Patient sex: M
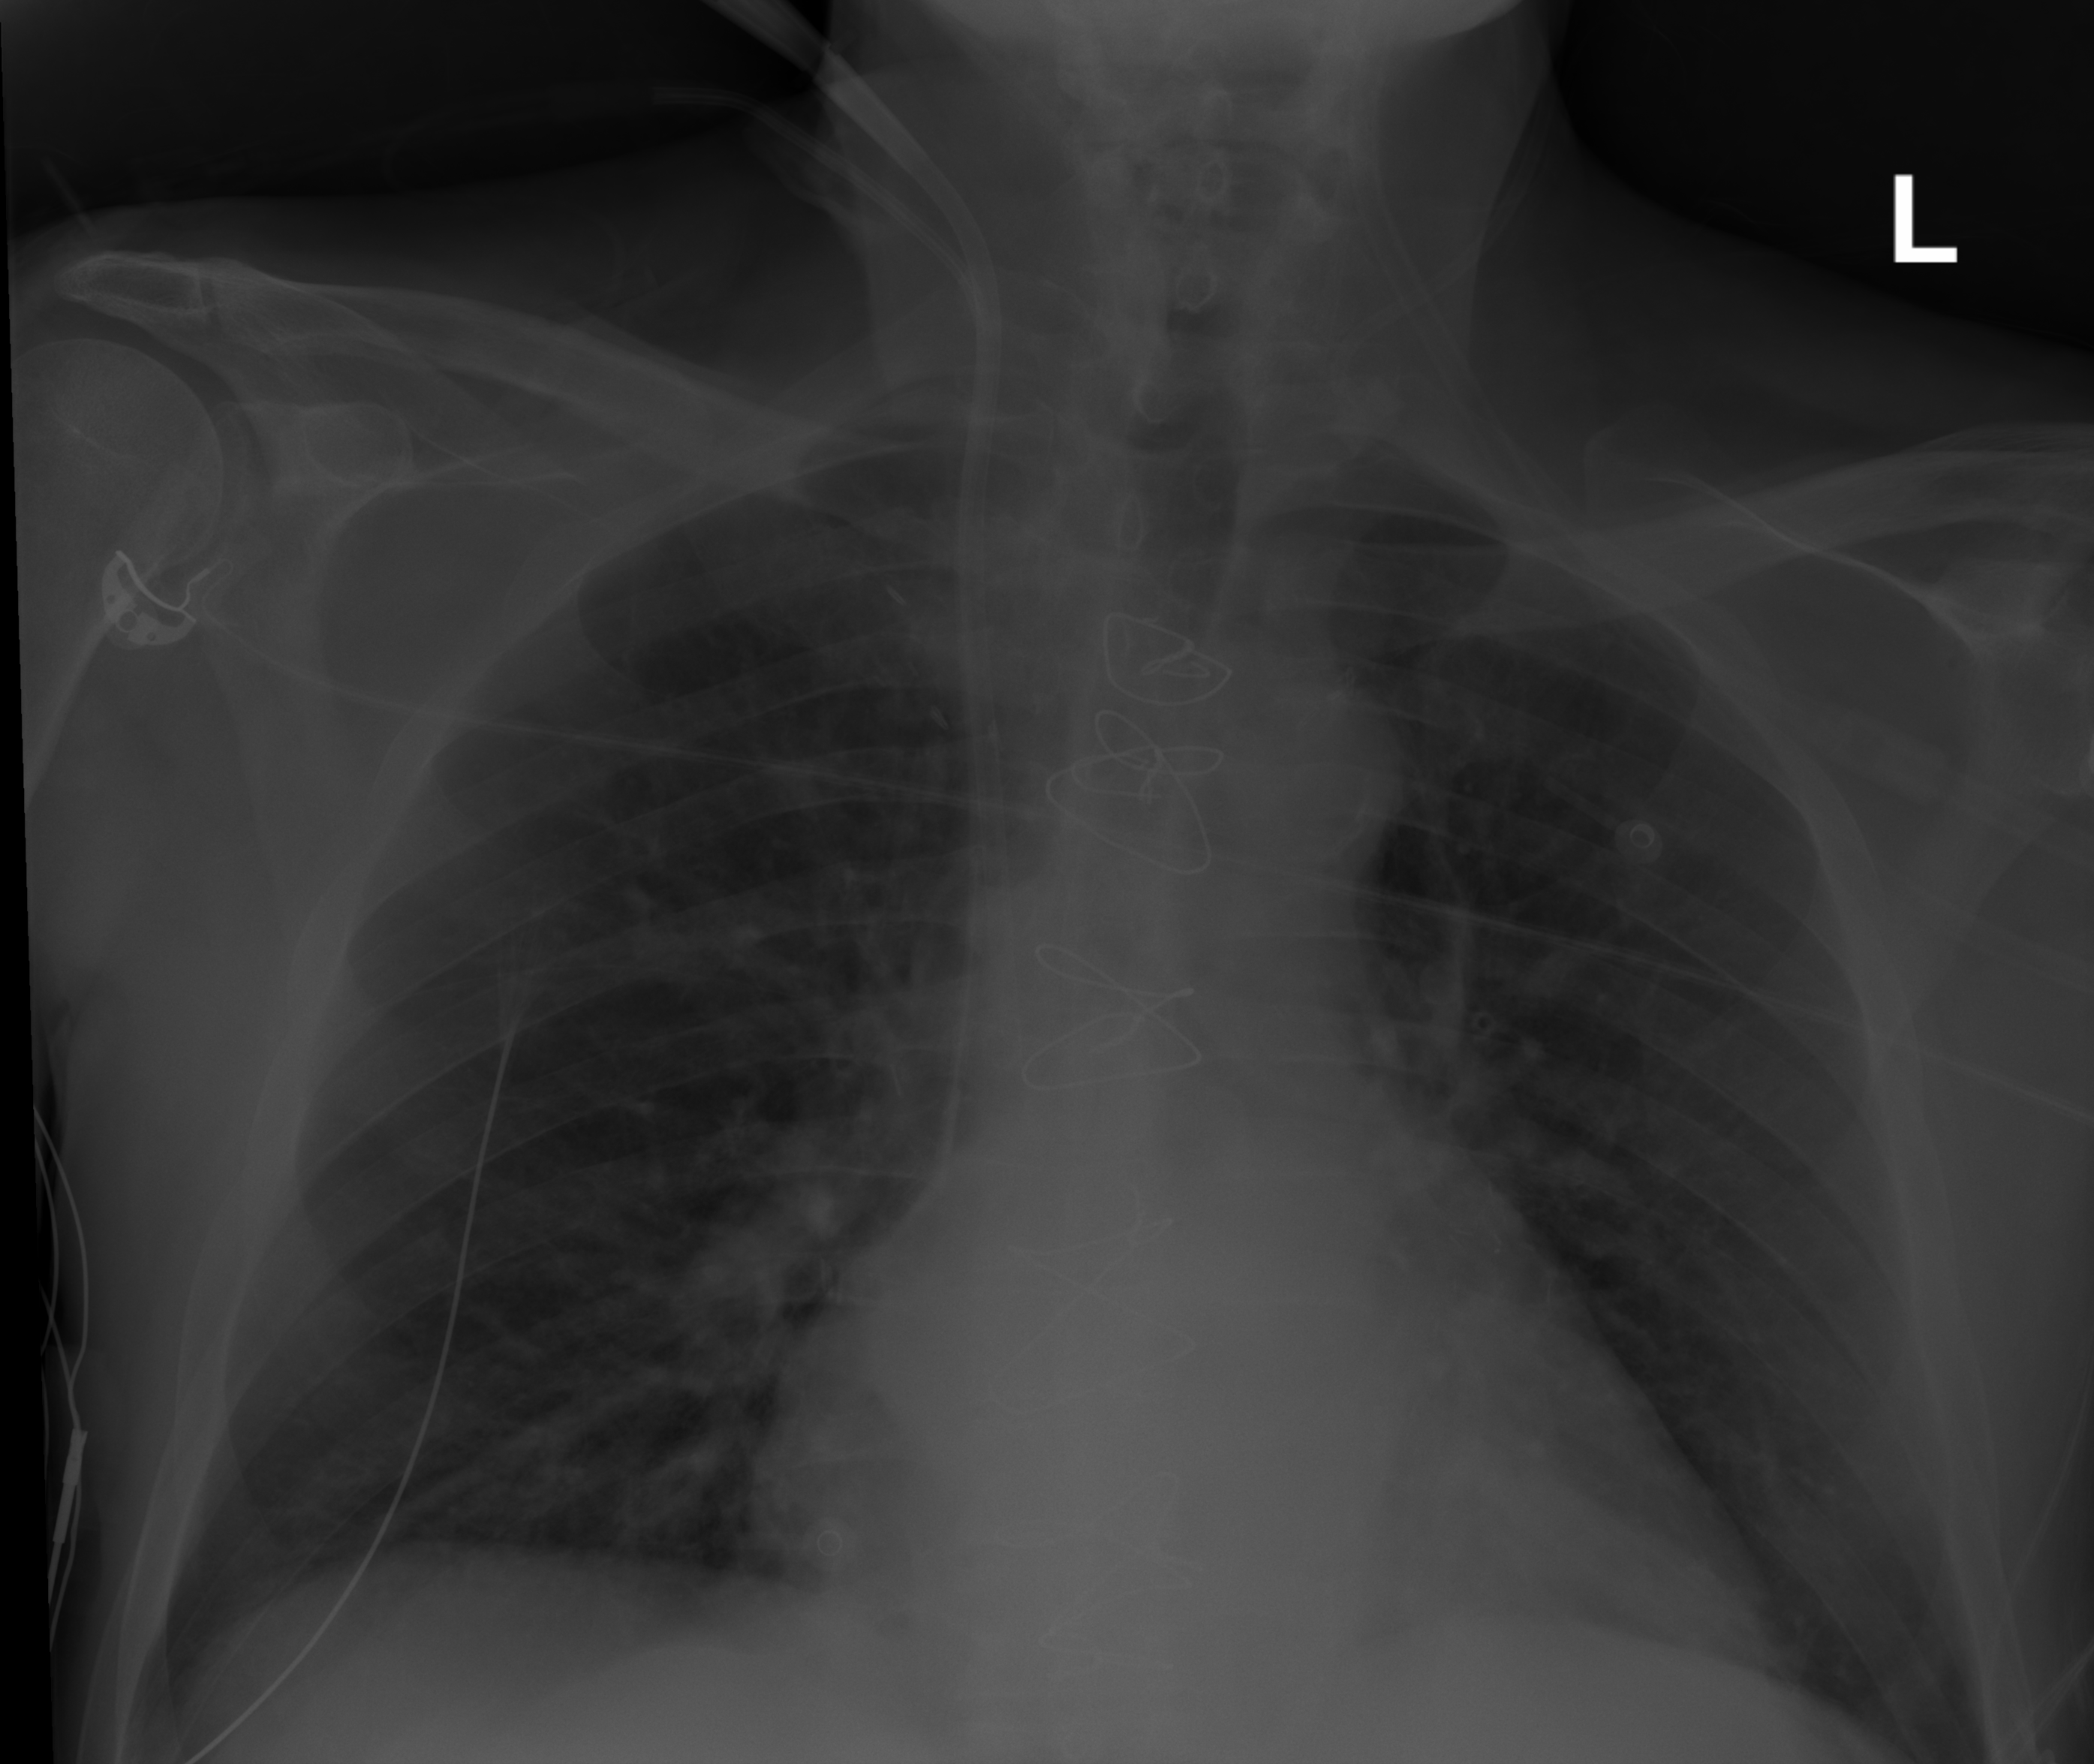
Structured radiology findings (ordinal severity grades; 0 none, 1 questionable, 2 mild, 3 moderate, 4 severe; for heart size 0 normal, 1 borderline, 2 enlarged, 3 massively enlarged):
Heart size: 2
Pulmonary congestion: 2
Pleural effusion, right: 0
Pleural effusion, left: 0
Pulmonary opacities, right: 0
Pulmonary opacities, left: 0
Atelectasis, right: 0
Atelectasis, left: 0